Question: I am trying to set up a generic class that deals with menus within Unity3D.
The following code I intend to attach to an empty game object
'''
import System.Collections.Generic;
#pragma strict
public enum MenuType { loadSceneOnMouseDown, enableGameObject, changeValue };
public class MenuClass extends System.Object
{
public var menuObject : GameObject;
public var menuType : MenuType;
}
public var menuItems = List.<MenuClass>();
'''
This results in the following within the editor:

I want each menu type to have its own parameter, so in this example I want the "loadSceneOnMouseDown" to have another public variable as a string defining the name of the scene to be loaded, once loadSceneOnMouseDown is selected from the enum. Whereas I want the "enableGameObject" Type to have a gameobject as a public var. However I dont want both to appear in both fields. For example I could make it like this:
'''
public class MenuClass extends System.Object
{
public var menuObject : GameObject;
public var menuType : MenuType;
public var sceneName : String
public var targetObject : GameObject
}
'''
But that would make it come under each element of the list. I considered doing a further subclass to resolve this, but then with the line "public var menuItems = List.();" that wouldnt work. (or would it? :D)
Apologies if I have been unclear, trying my best here but Im finding it difficult. Theres probably a very simple solution, or im going about thins entirely the wrong way. Any help with this problem would be very much appreciated!
Thanks!
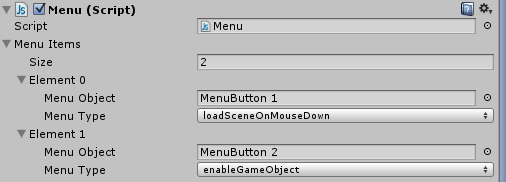
Answer: Unity's serialization doesn't really support polymorphism. A list of type 'MenuClass' can technically contain subclassed objects at runtime, but as far as serializing the list Unity is going to assume they are all objects of the base type.
It's a bit inconvenient, sometimes.
There are a few popular workarounds:
- 'MenuClass'<URL>- -
Like I said, in your case I'd recommend starting with the custom inspector, if you think that'll cover your needs.
Aside from code that's in most common tutorials, you could switch based on that control value, then call functions like <URL> and their cousins to get data.
Custom editor scripting is often overlooked, but it's one of the most powerful features available to Unity developers.